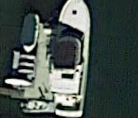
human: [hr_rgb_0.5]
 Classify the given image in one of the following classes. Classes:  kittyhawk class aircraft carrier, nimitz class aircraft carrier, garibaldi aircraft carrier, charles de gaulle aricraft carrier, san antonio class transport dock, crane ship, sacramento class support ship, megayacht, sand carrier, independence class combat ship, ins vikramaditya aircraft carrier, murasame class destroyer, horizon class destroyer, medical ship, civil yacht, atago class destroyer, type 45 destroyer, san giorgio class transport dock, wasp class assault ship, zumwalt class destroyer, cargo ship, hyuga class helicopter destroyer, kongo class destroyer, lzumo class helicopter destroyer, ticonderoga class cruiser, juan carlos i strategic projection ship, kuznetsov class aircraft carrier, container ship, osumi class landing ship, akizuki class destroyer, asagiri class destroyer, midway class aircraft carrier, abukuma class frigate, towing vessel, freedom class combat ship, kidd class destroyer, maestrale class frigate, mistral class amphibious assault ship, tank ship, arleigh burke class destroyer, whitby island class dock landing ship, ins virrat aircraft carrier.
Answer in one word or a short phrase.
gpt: Civil yacht